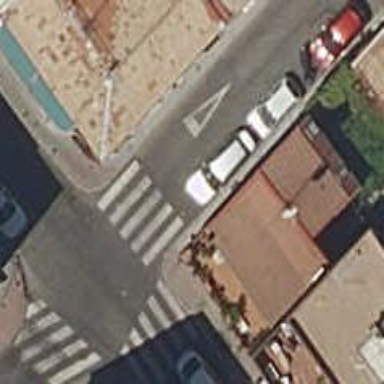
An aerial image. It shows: Marked crossing on the road.